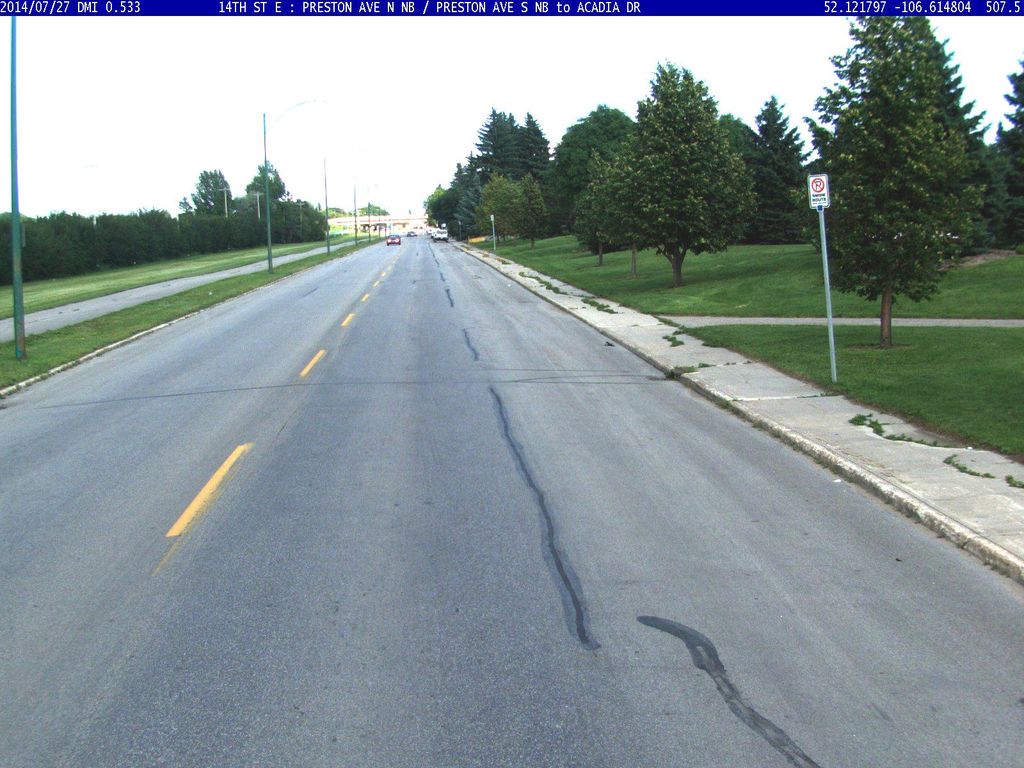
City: saskatoon